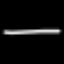
Label: line